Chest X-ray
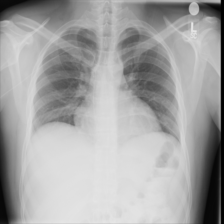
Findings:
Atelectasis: negative
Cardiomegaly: negative
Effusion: negative
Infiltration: negative
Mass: negative
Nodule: negative
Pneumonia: negative
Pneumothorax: negative
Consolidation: negative
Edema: negative
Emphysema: negative
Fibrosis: negative
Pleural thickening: negative
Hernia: negative